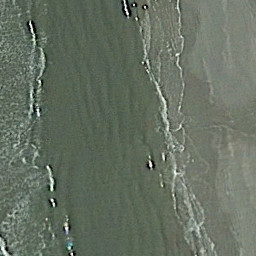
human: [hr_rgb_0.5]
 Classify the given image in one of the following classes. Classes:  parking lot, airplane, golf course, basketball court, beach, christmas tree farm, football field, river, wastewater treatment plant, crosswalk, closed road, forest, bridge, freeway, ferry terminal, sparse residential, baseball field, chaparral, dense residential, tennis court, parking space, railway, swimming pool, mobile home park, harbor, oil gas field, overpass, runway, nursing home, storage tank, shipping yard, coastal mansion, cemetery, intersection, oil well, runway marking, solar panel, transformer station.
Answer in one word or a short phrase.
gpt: beach